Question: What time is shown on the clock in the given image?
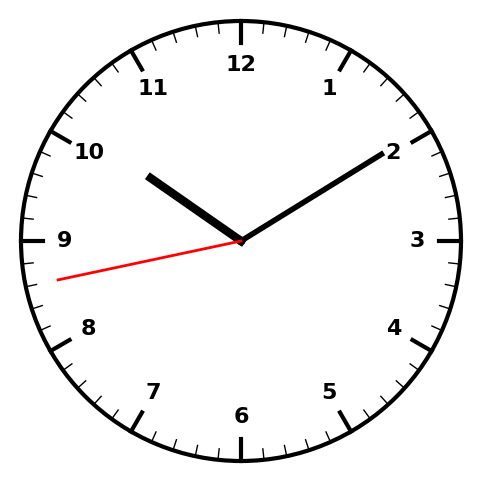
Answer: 10:09:43